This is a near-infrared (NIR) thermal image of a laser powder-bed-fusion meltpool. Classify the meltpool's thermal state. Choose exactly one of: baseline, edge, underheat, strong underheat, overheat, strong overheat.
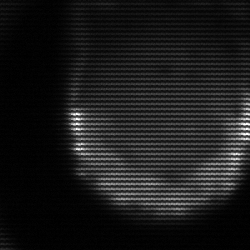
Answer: edge